Interaction volume radius: 5 \u00c5
Interaction volume height: 25 \u00c5
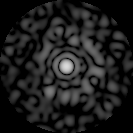
Disorder parameter: 0.861